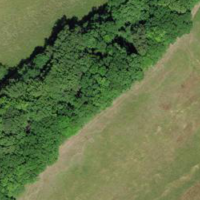
EUNIS habitat code: 41
Species observed at this site:
Corvus corone
Turdus philomelos
Emberiza citrinella
Anthus spinoletta
Dendrocopos major
Emberiza cirlus
Turdus viscivorus
Buteo buteo
Jynx torquilla
Anthus pratensis
Sylvia atricapilla
Spinus spinus
Phylloscopus collybita
Larus michahellis
Luscinia megarhynchos
Alauda arvensis
Erithacus rubecula
Pica pica
Phoenicurus ochruros
Sitta europaea
Garrulus glandarius
Saxicola rubicola
Picus viridis
Corvus corax
Periparus ater
Cyanistes caeruleus
Linaria cannabina
Chloris chloris
Sturnus vulgaris
Passer domesticus
Fringilla coelebs
Lanius collurio
Coloeus monedula
Carduelis carduelis
Columba palumbus
Turdus merula
Anthriscus sylvestris
Hippocrepis emerus
Lullula arborea
Parus major
Hirundo rustica
Milvus migrans
Milvus milvus
Columba oenas
Motacilla alba